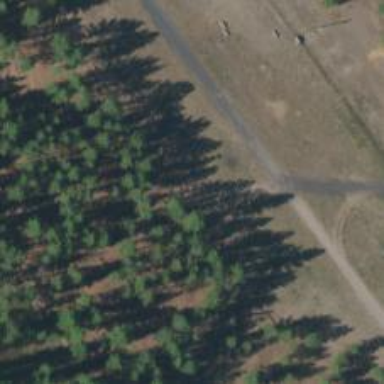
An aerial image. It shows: Path with excellent visibility for trail.